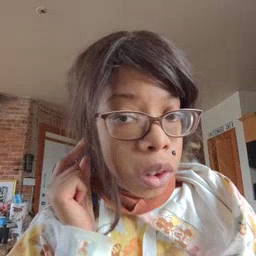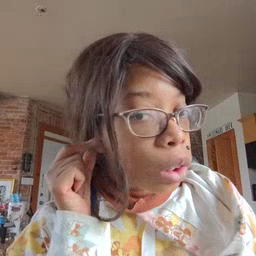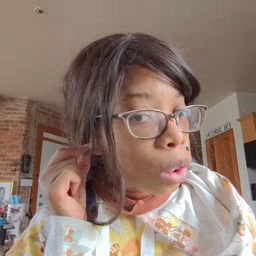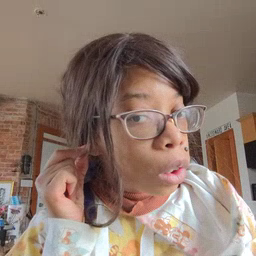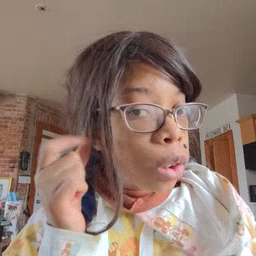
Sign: ear